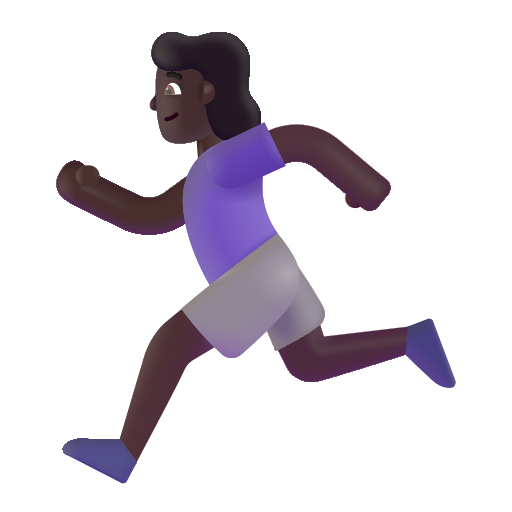
woman running color dark